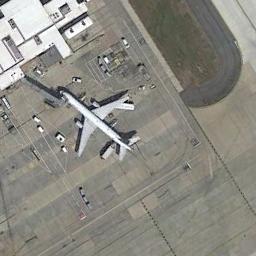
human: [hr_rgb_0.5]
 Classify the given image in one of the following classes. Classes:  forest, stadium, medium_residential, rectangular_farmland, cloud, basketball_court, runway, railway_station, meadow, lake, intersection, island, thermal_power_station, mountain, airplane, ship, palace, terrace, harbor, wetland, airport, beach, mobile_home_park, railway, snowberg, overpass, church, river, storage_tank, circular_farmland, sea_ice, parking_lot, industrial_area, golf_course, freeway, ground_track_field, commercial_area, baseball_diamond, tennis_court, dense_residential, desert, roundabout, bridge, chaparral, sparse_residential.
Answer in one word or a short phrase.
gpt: airplane